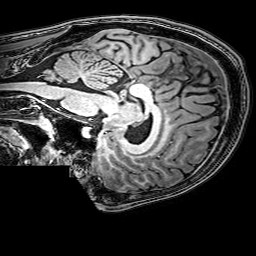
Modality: T1w
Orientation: sagittal
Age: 22
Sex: male
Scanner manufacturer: philips
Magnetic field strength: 3 T
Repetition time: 0.009 s
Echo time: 0.0035 s